Question: I am using 'AsyncTask' to download images from remote server and show them in a 'ListView'. I am using <URL> to accomplish it and everything is working fine.
The only problem in this blog is that a ColorDrawable is being shown while the image is being downloaded. But I want to show a default image while the image is being downloaded. Just like in the attached image below:

Here you can see that:
1. Images for Taylor Loother and Oye Oye have already been downloaded.
2. There is no image for Gopala Govinda on the server , so I am not downloading image for him from the server and showing Default image.
3. For Hellboy, the image is still being downloaded , so a color background (the thin black line) is showing up against his name. I don't want to show this black line . I want to show the default image just like in front of Gopala Govinda until the image is not loaded from the server for Hellboy. Does anyone have any idea how to do that?
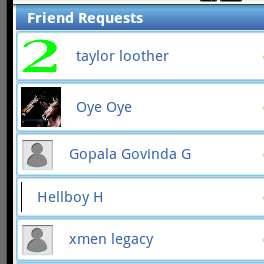
Answer: I think what you want to do is to have the 'DownloadedDrawable' class extend 'BitmapDrawable' instead of 'Drawable' and then choose one of the appropriate super constructors to specify your default image bitmap:
'''
/**
* A fake Drawable that will be attached to the imageView while the download is in progress.
*
* Contains a reference to the actual download task, so that a download task can be stopped
* if a new binding is required, and makes sure that only the last started download process can
* bind its result, independently of the download finish order.</p>
*/
private static class DownloadedDrawable extends BitmapDrawable {
private final WeakReference<BitmapDownloaderTask>
bitmapDownloaderTaskReference;
private DownloadedDrawable(BitmapDownloaderTask bitmapDownloaderTask,
Resources resources, Bitmap bitmap) {
super(resources, bitmap); // you'll have to provide these
bitmapDownloaderTaskReference =
new WeakReference<BitmapDownloaderTask>(bitmapDownloaderTask);
}
public BitmapDownloaderTask getBitmapDownloaderTask() {
return bitmapDownloaderTaskReference.get();
}
}
'''